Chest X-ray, PA view. Patient: 33 years old, sex M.
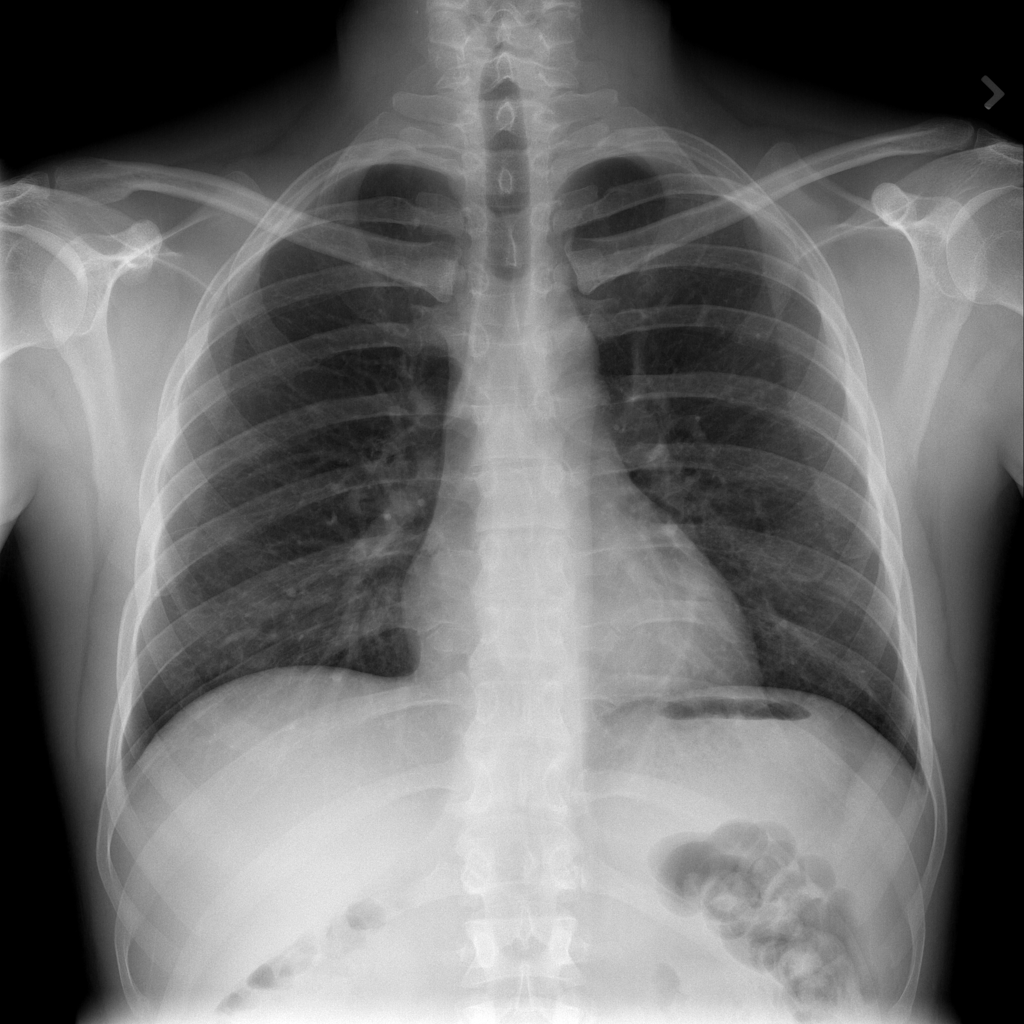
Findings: No Finding